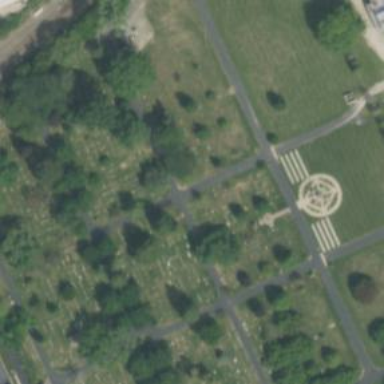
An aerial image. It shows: Graveyard used as cemetery.